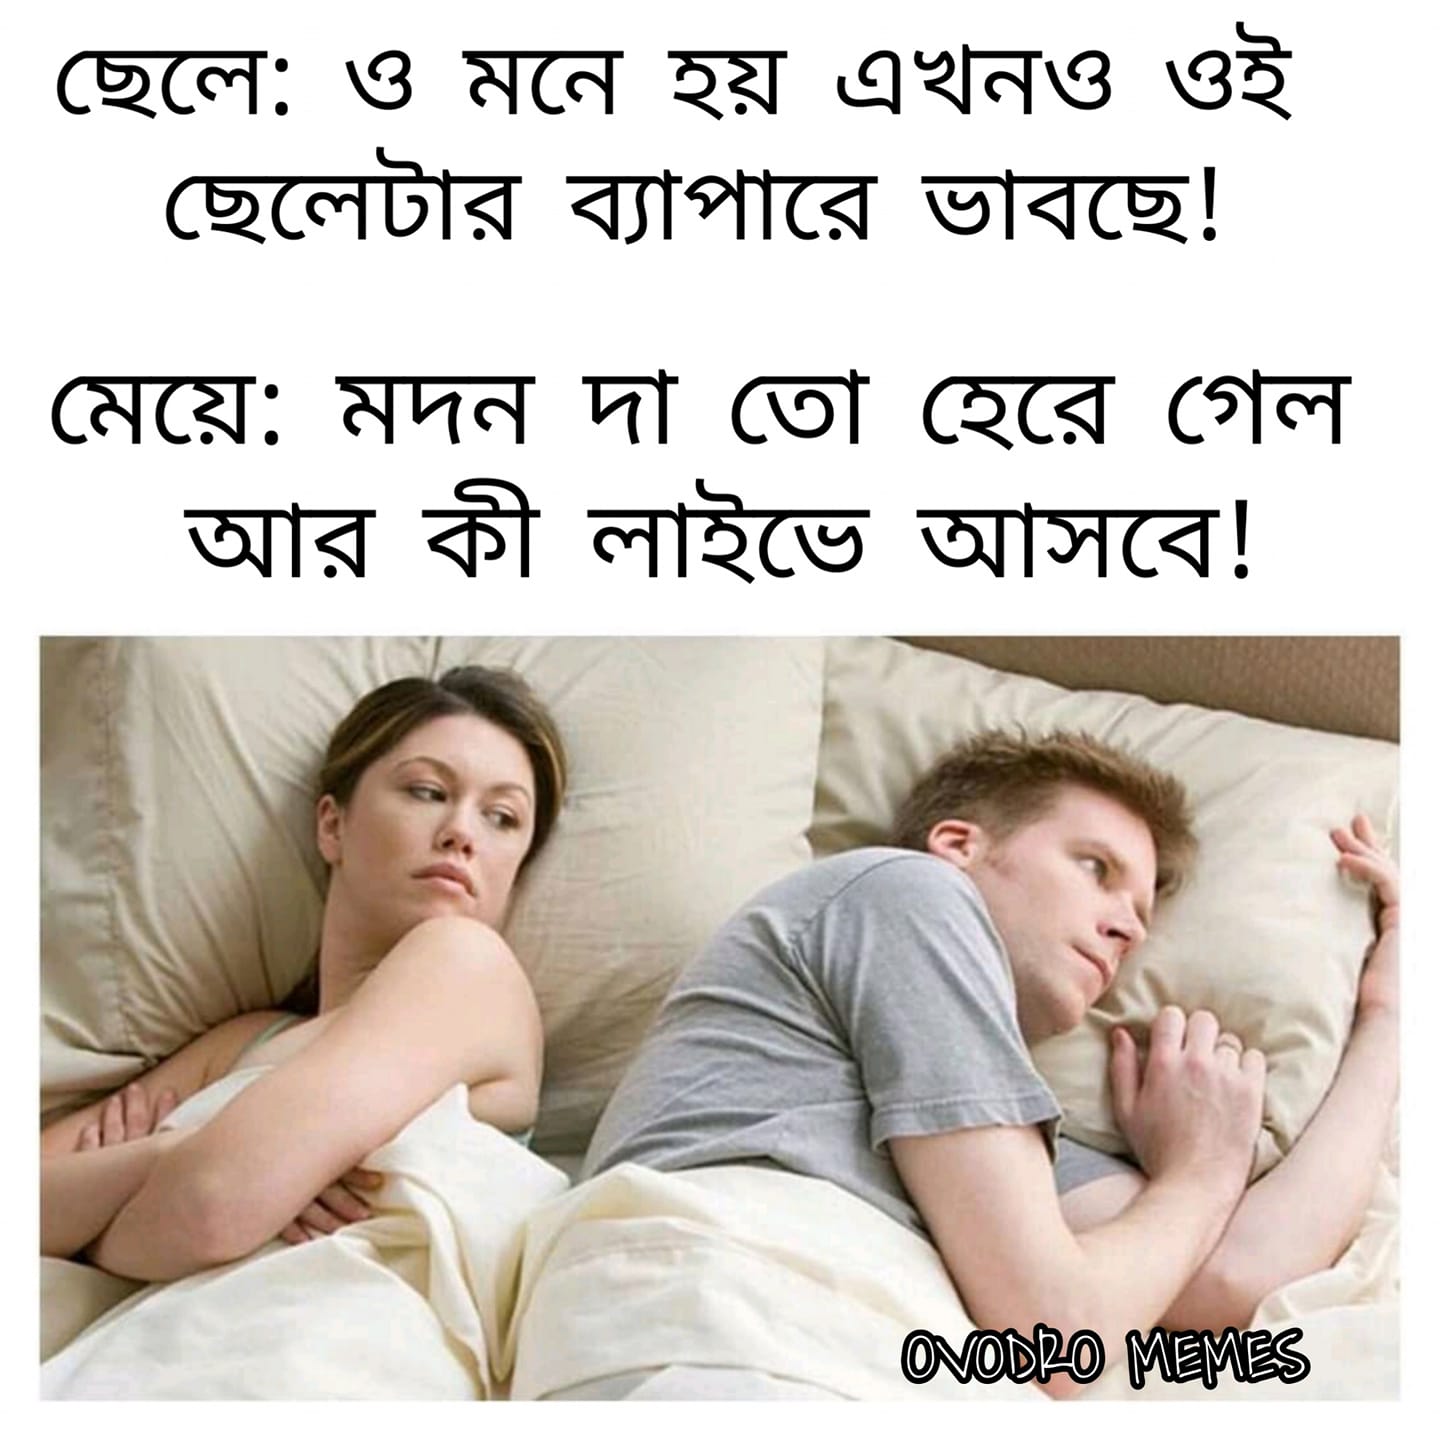
Caption: ছেলেঃ ও মনে হয় এখনও ওই ছেলেটার ব্যাপারে ভাবছে !     মেয়েঃ মদন দা তো হেরে গেল আর কী লাইভে আসবে !
Label: non-hate